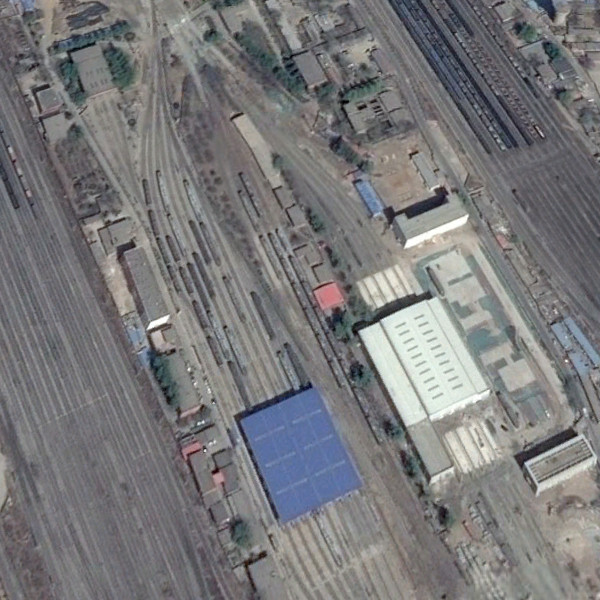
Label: RailwayStation